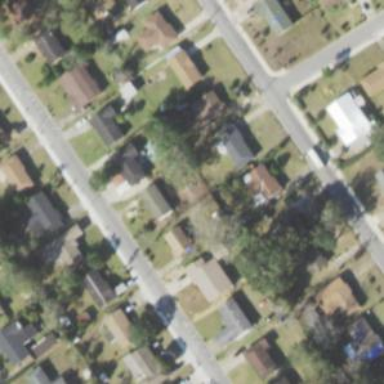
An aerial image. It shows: This residential area consists of single-family homes.